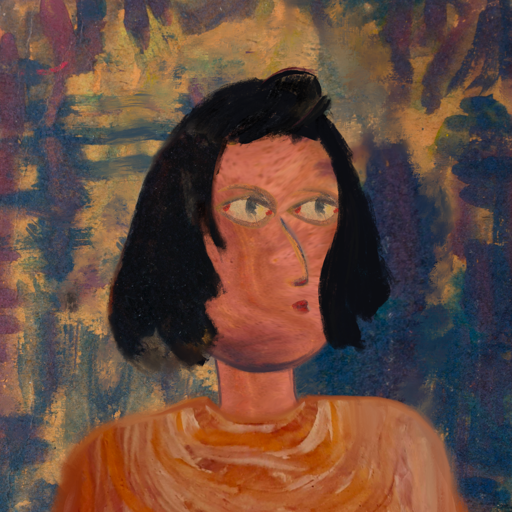
Background: InTheSun, Head And Neck Side: Mother_And_Son_Mother, Face Side: GypsyMother, Bust: Pious_Lady, Hair Side: Mosgoul, Head Accessory: Blank, Second Necklace: Blank, Necklace: Blank, Baby: Blank